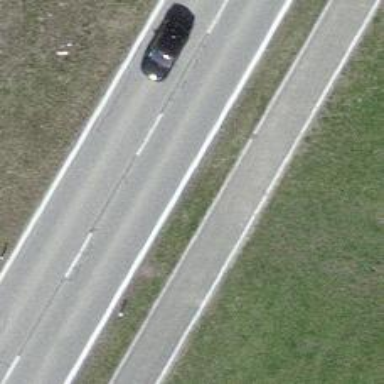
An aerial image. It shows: Primary highway with separate asphalt sidewalks.